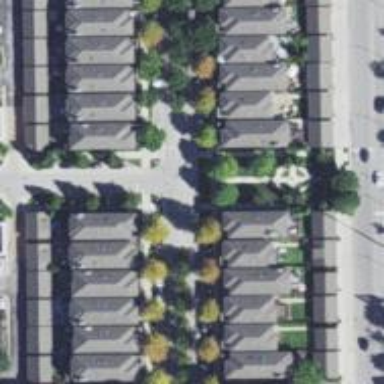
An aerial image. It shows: Residential road with separate sidewalk.